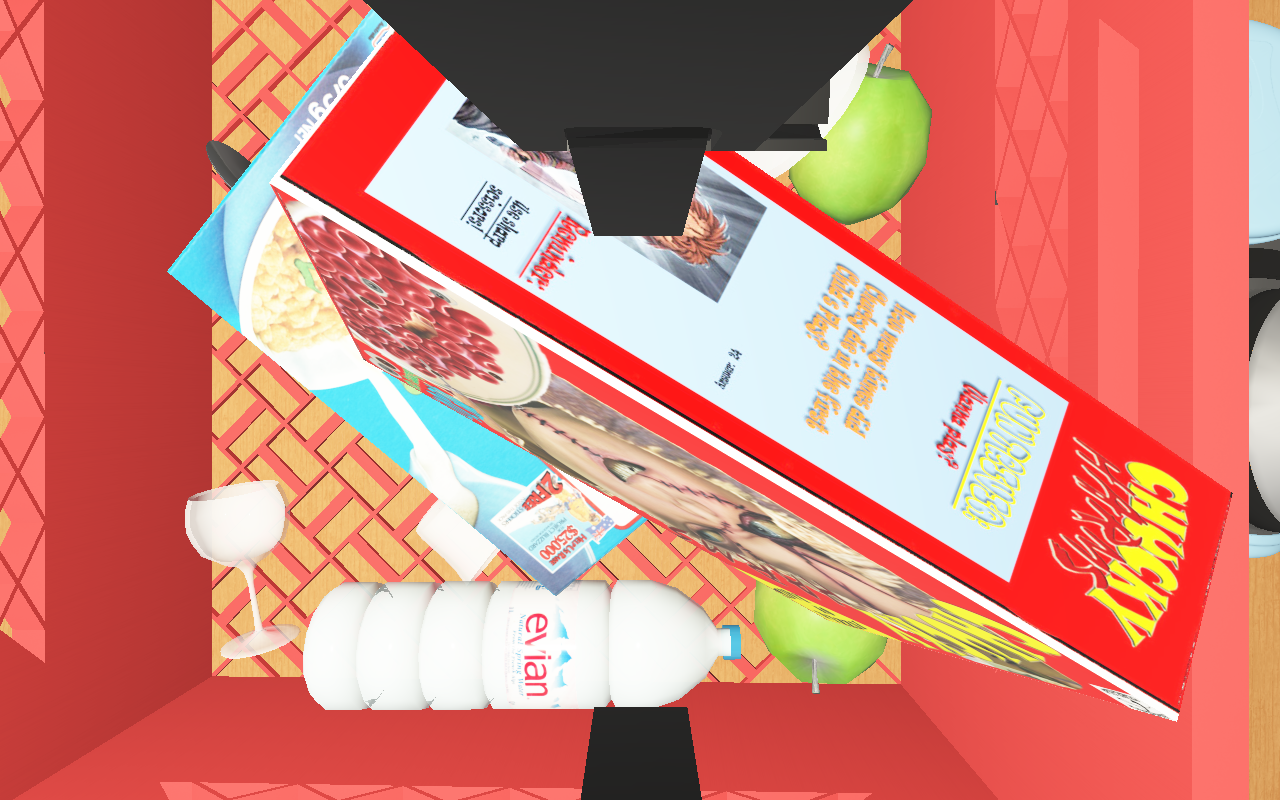
Objects in the scene:
carafe
water bottle
apple
orange
glass
wineglass
jam jar
cereal box
cereal box